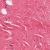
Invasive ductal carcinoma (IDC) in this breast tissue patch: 0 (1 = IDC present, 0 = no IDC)